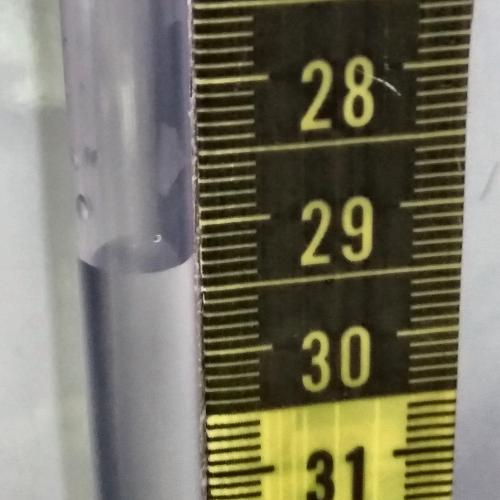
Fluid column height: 29.3 cm